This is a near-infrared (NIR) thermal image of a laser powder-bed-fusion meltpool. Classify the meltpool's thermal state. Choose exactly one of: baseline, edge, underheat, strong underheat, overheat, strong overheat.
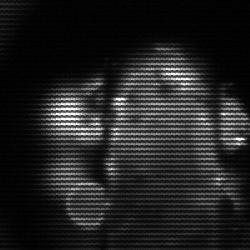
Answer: strong underheat